Aerial crown-view tile of a tropical tree (Barro Colorado Island, Panama), acquired 20250715:
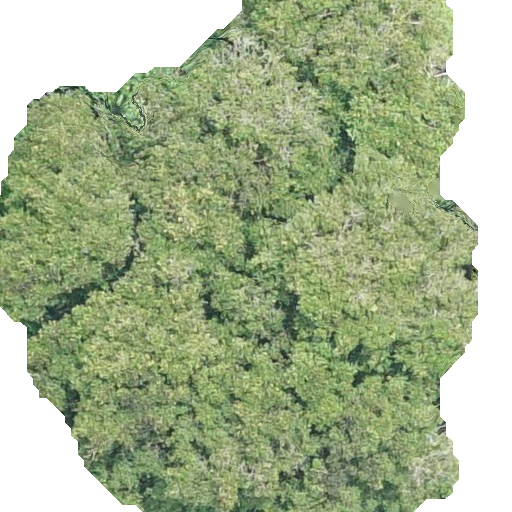
Species: Prioria copaifera
GBIF accepted scientific name: Prioria copaifera
Crown area: 330.212 m²